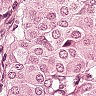
Metastatic tissue present: yes